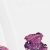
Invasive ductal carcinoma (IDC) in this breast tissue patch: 0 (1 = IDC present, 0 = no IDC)